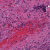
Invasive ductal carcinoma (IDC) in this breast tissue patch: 0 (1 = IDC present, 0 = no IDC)